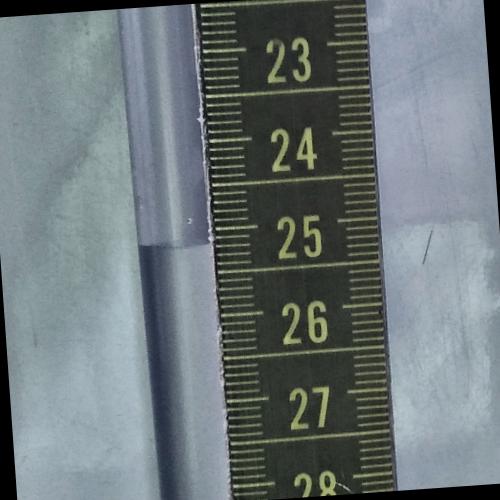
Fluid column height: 25.2 cm